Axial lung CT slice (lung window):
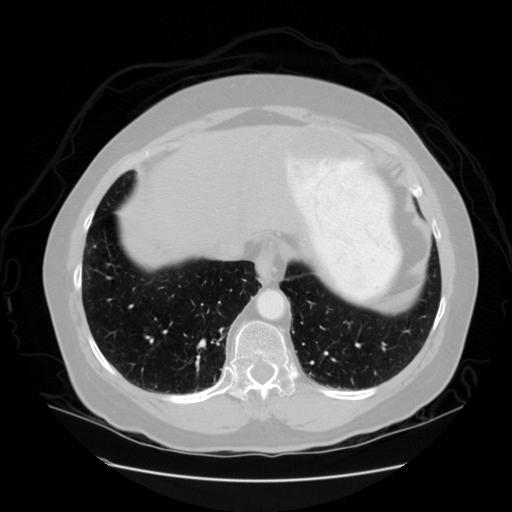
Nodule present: no